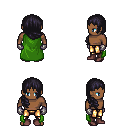
a pixel art fantasy rpg character, male body template, human, dark skin, green cape, gold greaves, raven right-swept hairstyle, metal gloves, maroon shoes, four views (front, back, left, right), 2x2 character sprite sheet, small pixel art, hard edges, no anti-aliasing